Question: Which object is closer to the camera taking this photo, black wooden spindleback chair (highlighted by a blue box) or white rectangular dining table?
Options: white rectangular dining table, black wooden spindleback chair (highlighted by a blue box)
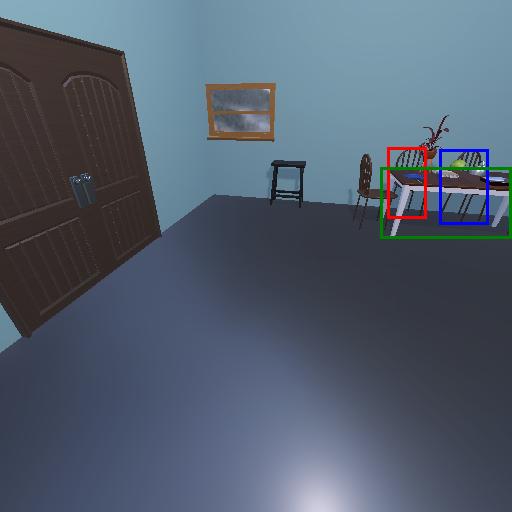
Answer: white rectangular dining table